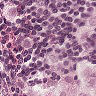
Metastatic tissue present: yes